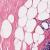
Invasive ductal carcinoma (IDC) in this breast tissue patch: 0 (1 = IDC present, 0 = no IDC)